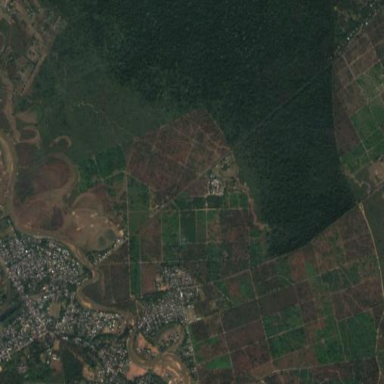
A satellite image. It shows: Orchard filled with tea plants.